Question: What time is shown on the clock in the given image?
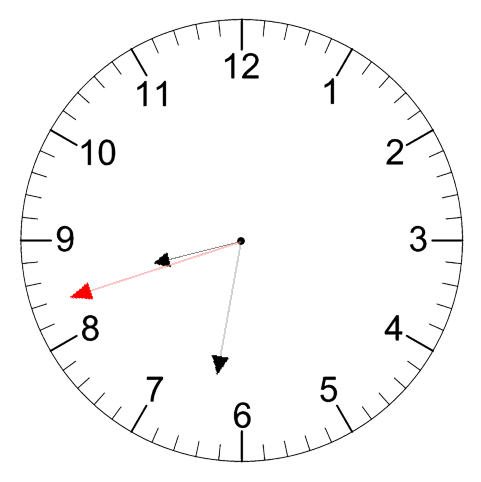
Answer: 08:31:42